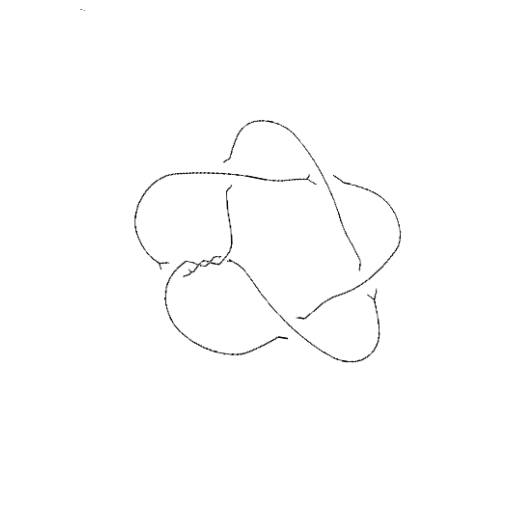
Crossing number: 8